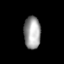
Tissue: lung
Cell type: Endothelial cells
Senescence score: 0.5975
Nuclear area (px): 538
Mean DAPI intensity: 157.186